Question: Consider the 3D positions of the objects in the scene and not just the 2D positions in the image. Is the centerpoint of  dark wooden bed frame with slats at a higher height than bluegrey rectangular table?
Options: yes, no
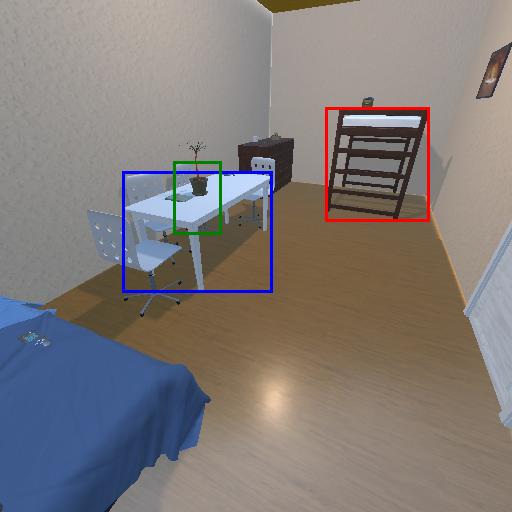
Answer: yes